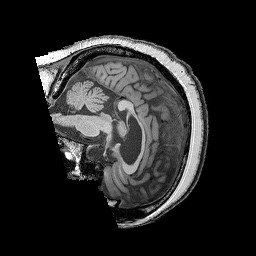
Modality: T1w
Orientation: sagittal
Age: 63
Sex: female
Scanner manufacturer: siemens
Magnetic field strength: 3 T
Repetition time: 2.25 s
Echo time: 0.00411 s